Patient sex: M
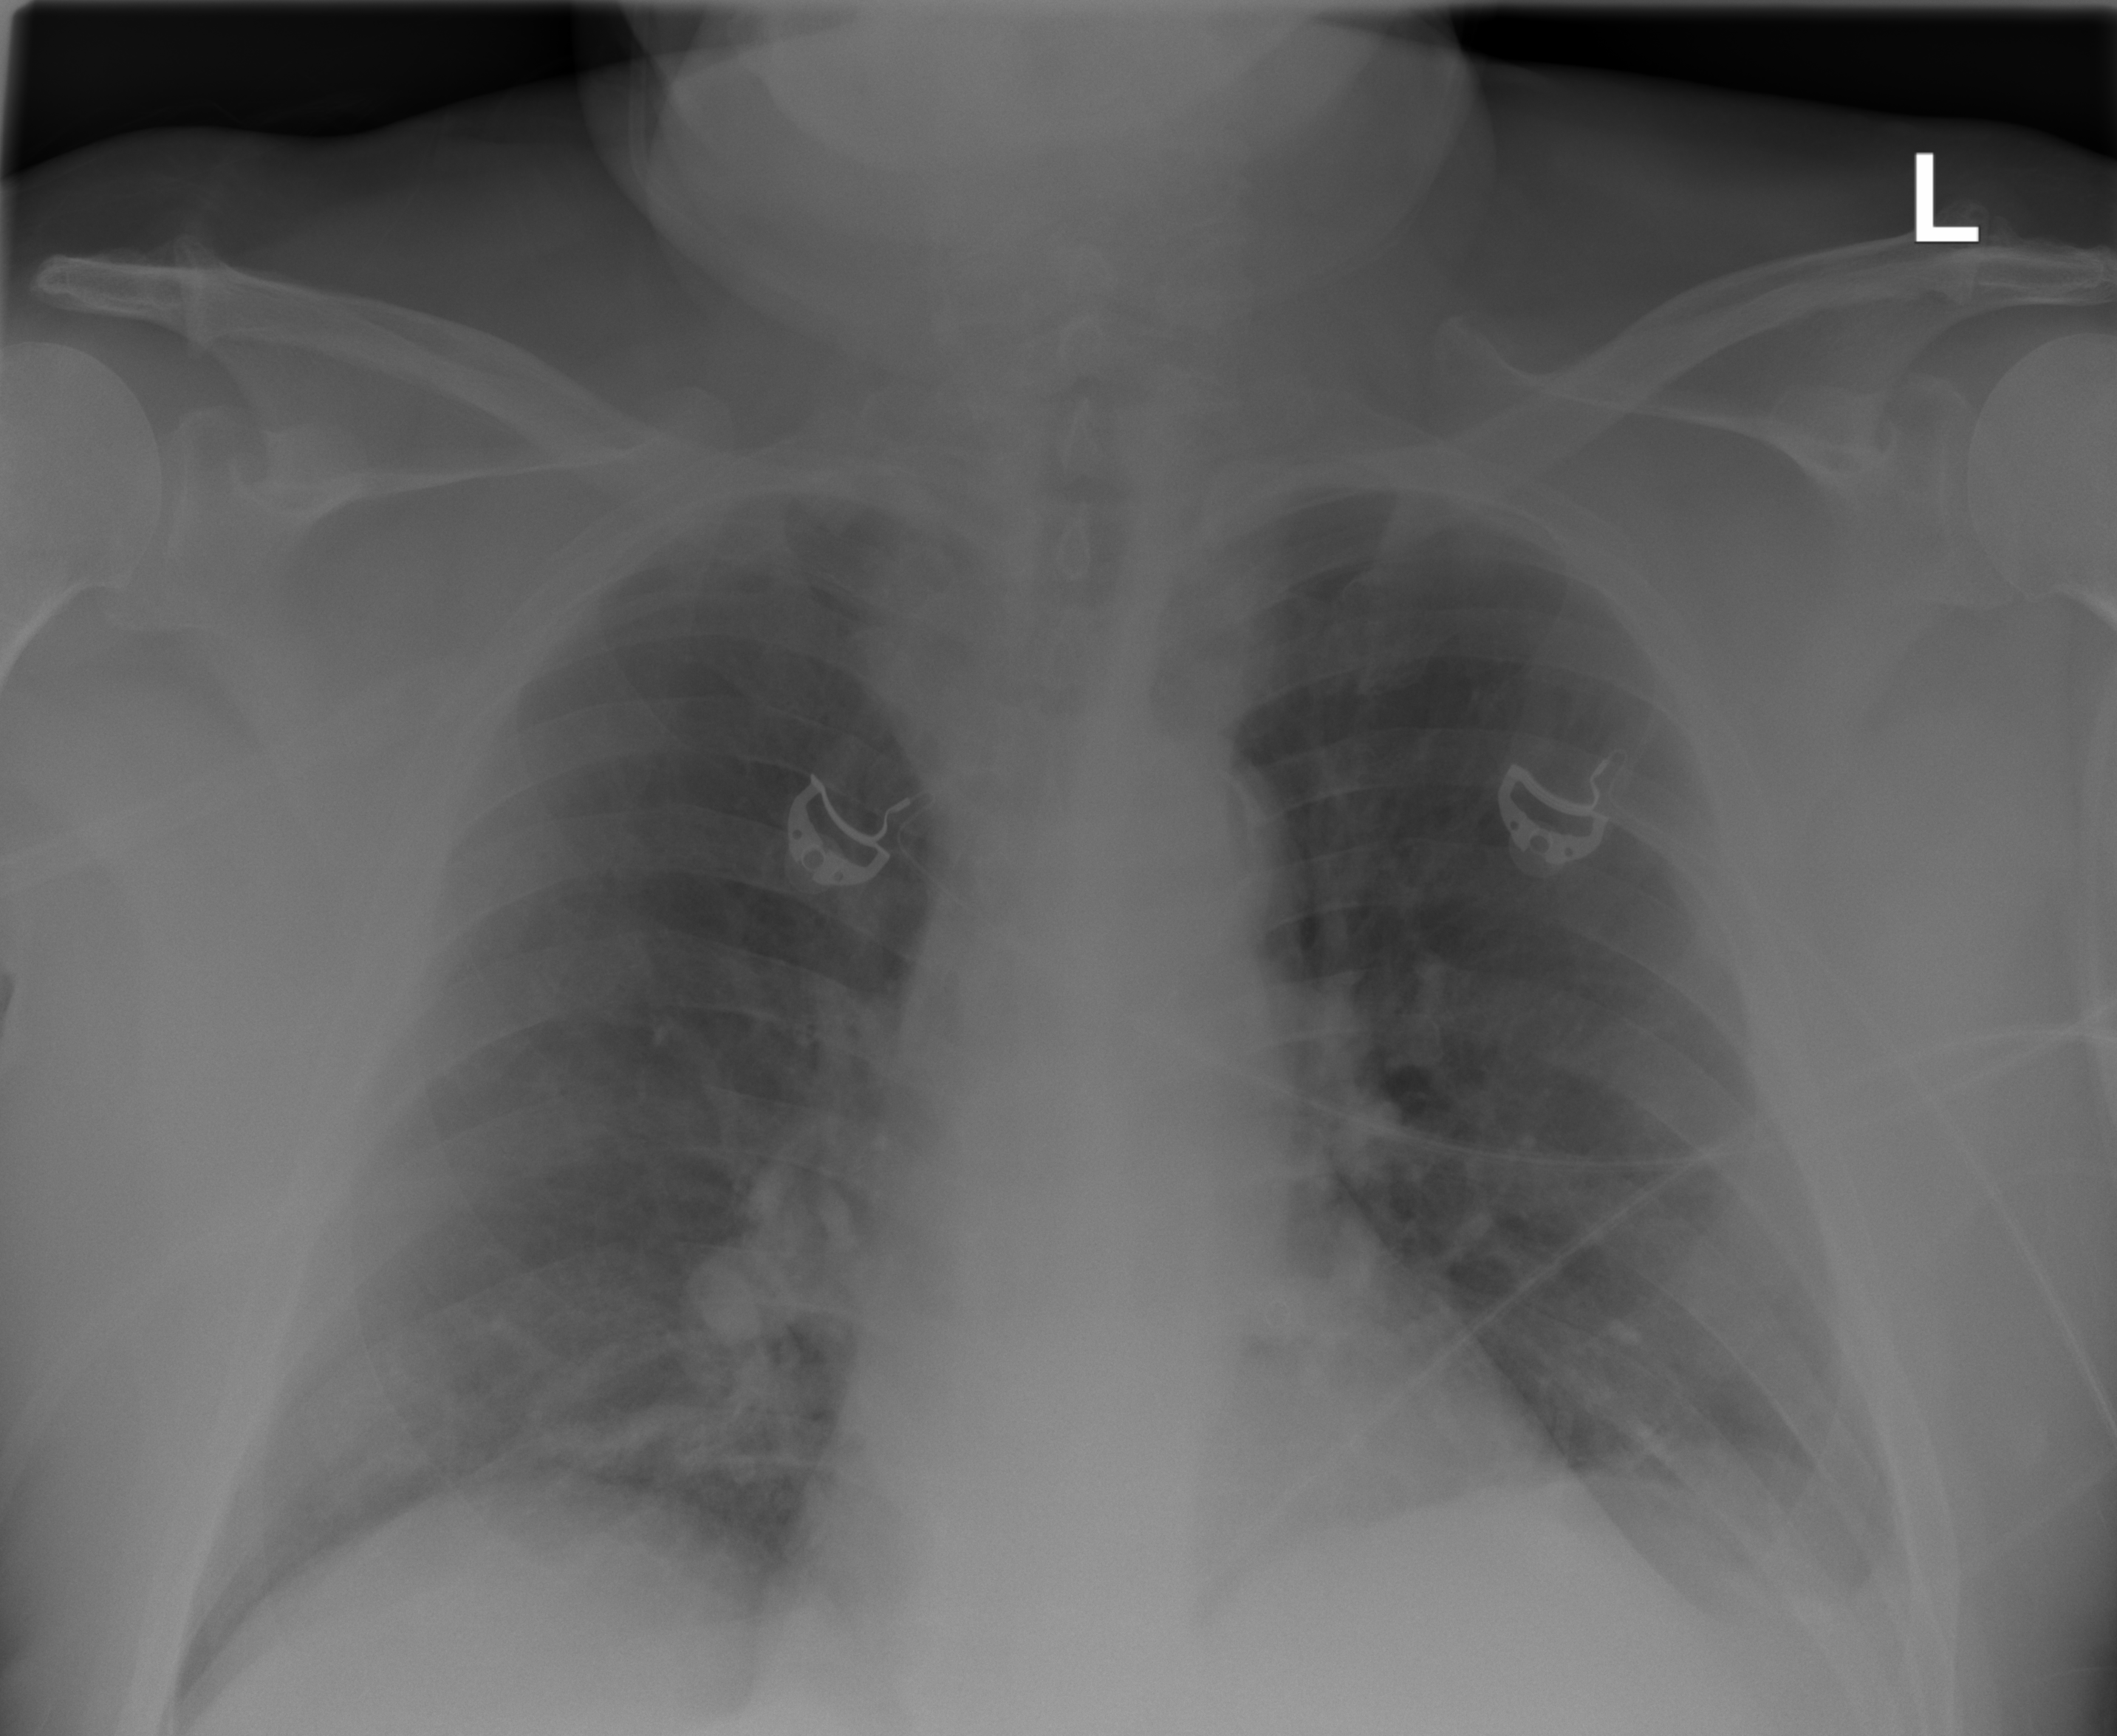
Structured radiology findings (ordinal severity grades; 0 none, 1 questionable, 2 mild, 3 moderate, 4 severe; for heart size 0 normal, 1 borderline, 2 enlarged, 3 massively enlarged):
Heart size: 0
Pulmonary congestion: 0
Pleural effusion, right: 0
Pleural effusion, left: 0
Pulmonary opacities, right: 0
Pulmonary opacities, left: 0
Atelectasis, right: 2
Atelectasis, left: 2